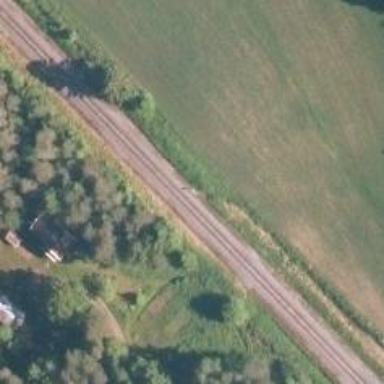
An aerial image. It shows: Railway track classified as B1.